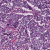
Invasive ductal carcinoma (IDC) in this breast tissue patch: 1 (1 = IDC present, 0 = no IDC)